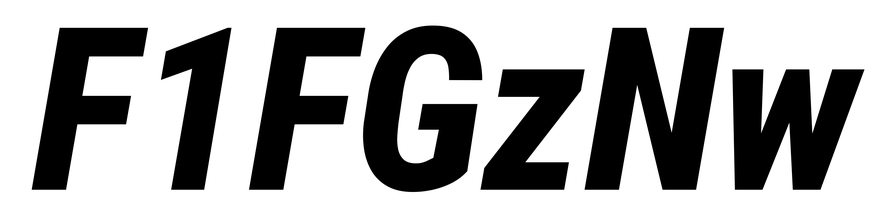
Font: Roboto-Italic_Condensed_ExtraBold_Italic